Question: I am messing a around with impress.js a little. I wanted 4 slides and wanted to make it to look like there is a square in the middle.
My code looks like this:
'''
<!doctype html>
<html>
<head>
<title>my first presentation using impress.js</title>
<meta http-equiv="Content-Type" content="text/html; charset=UTF-8">
<link href="http://fonts.googleapis.com/css?family=Open+Sans:regular,semibold,italic,italicsemibold|PT+Sans:400,700,400italic,700italic|PT+Serif:400,700,400italic,700italic" rel="stylesheet" />
<link href="css/impress-demo.css" rel="stylesheet" />
</head>
<body>
<div id="impress">
<div id="1von4" class="step slide" data-x="0" data-y="0" data-rotate="0">
<p>This is my first slide.</p>
</div>
<div id="2von4" class="step slide" data-x="950" data-y="950" data-rotate="90">
<p>This is my second slide.</p>
</div>
<div id="3von4" class="step slide" data-x="0" data-y="1800" data rotate="180">
<p>This is my third slide.</p>
</div>
<div id="4von4" class="step slide" data-x="-950" data-y="950" data rotate="270">
<p>This is my fourth slide.</p>
</div>
</div>
<script type="text/javascript" src="js/impress.js"></script>
<script>impress().init();</script>
</body>
</html>
'''
It has to look like this in the end.
I do not know why it is not working. Help is appreciated.
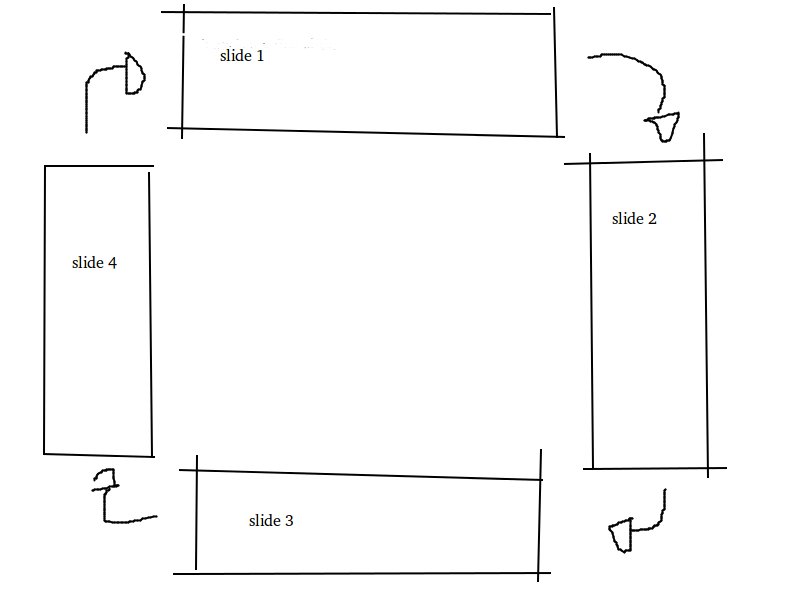
Answer: If you follow the index.html on Bartaz GitHub site, you would see, that you missed a line in configuring your presentation.
'''
<script src="js/impress.js"></script> //add this line and edit the path accordingly
<script>impress().init();</script>
'''
The code for rotating itself looks fine from my point of view. You just need to tinker with the positioning and the x and y axis.
Kind regards
//edit:
Check your 'data-rotate' in your third and fourth step. the '-' is missing, and therefor it does not work, like it should.
'''
<div id="impress">
<div id="1von4" class="step slide" data-x="0" data-y="0" data-rotate="0">
<p style="font-size:36px;">This is my first slide.</p>
</div>
<div id="2von4" class="step slide" data-x="950" data-y="950" data-rotate="90">
<p style="font-size:36px;">This is my second slide.</p>
</div>
<div id="3von4" class="step slide" data-x="0" data-y="1800" data-rotate="180">
<p style="font-size:36px;">This is my third slide.</p>
</div>
<div id="4von4" class="step slide" data-x="-950" data-y="950" data-rotate="270">
<p style="font-size:36px;">This is my fourth slide.</p>
</div>
</div>
'''